Question: I copy pasted the code from <URL> the dot image gets a dotted border around it and it doesn't go away after I release the click until I focus another element on the page.
Here's how it looks in my local test (using Vader theme makes it easy to see):

Why this doesn't happen on the example from jQueryUI demos?
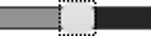
Answer: It's because it is a link in firefox, which displays a border by default on all links. Use this in your css.
'''
a { outline: none; }
button::-moz-focus-inner { border: 0; }
'''
Edit: it is a link, so I updated the css accordingly.